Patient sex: M
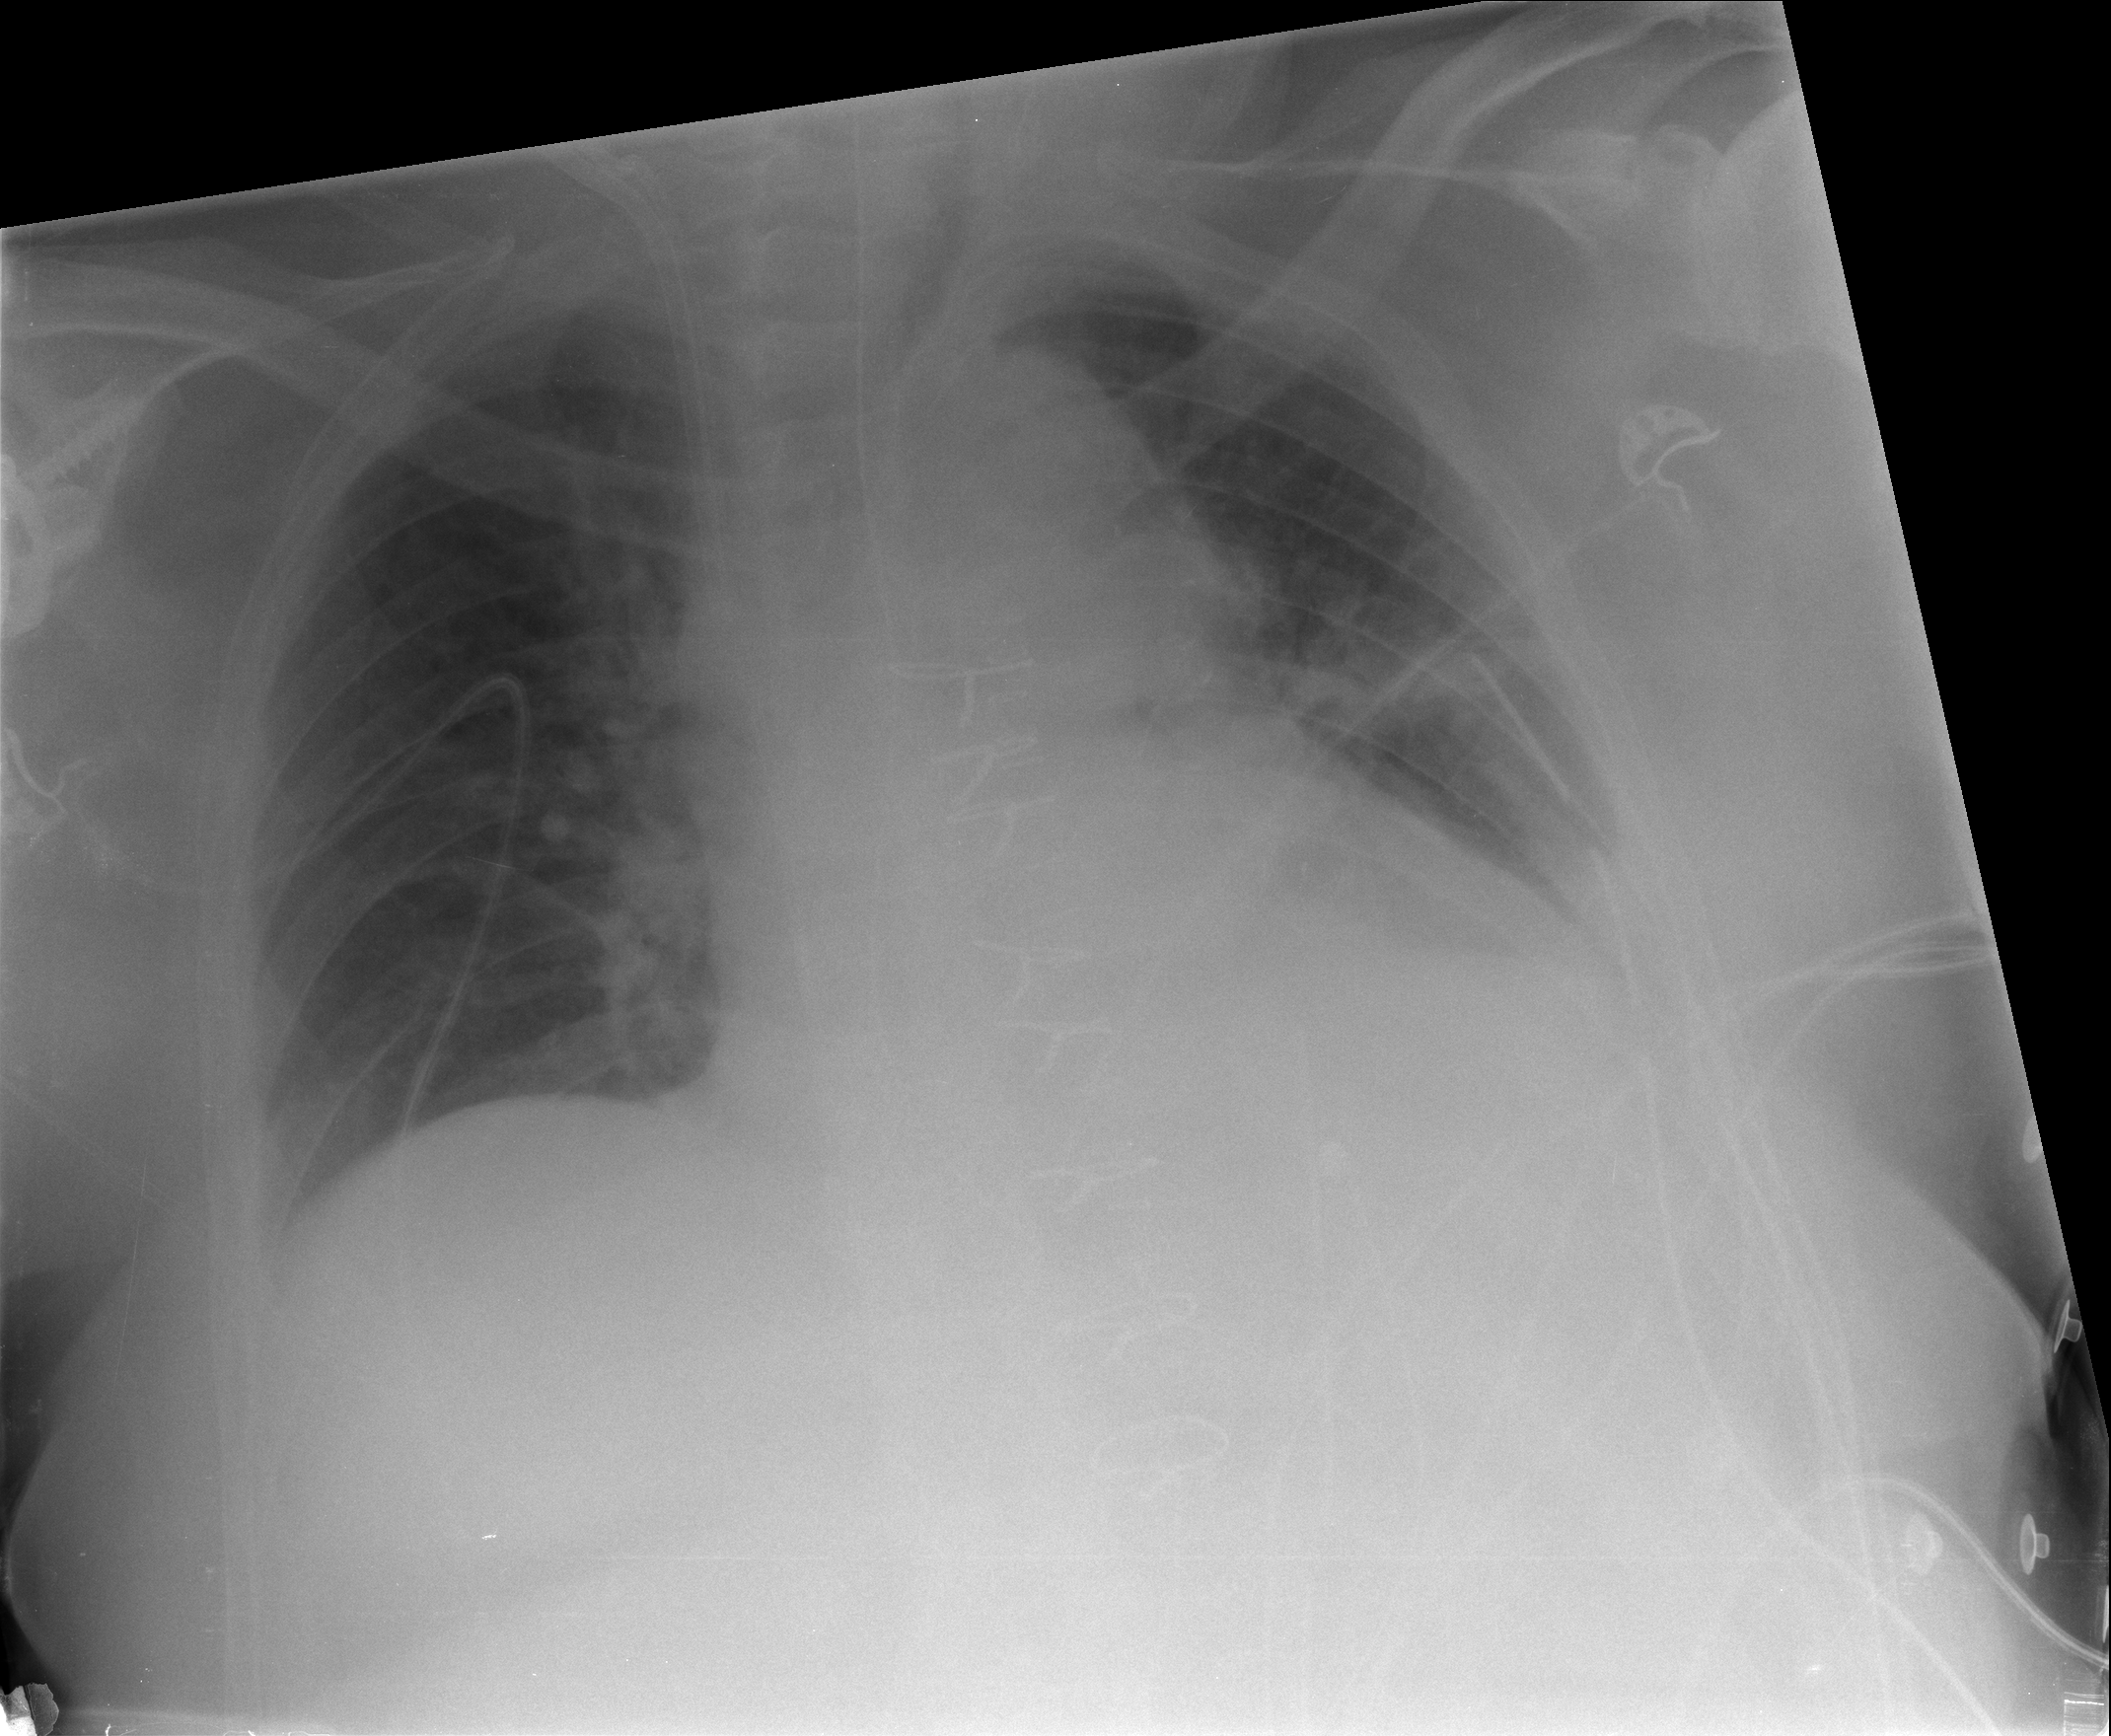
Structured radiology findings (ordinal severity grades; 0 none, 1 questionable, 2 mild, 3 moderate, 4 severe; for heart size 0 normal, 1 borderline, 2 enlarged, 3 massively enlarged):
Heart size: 2
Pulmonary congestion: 2
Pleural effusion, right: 1
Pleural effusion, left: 0
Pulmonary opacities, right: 0
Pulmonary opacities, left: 0
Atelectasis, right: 1
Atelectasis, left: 2